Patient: sex M, age 85
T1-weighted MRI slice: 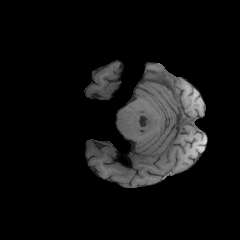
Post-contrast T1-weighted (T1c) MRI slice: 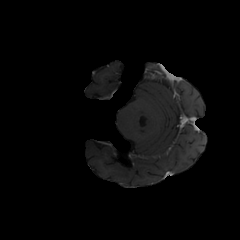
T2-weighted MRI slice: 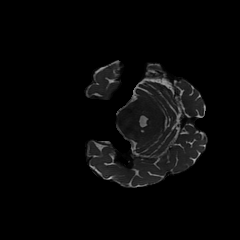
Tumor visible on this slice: no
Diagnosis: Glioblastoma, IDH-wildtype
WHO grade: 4